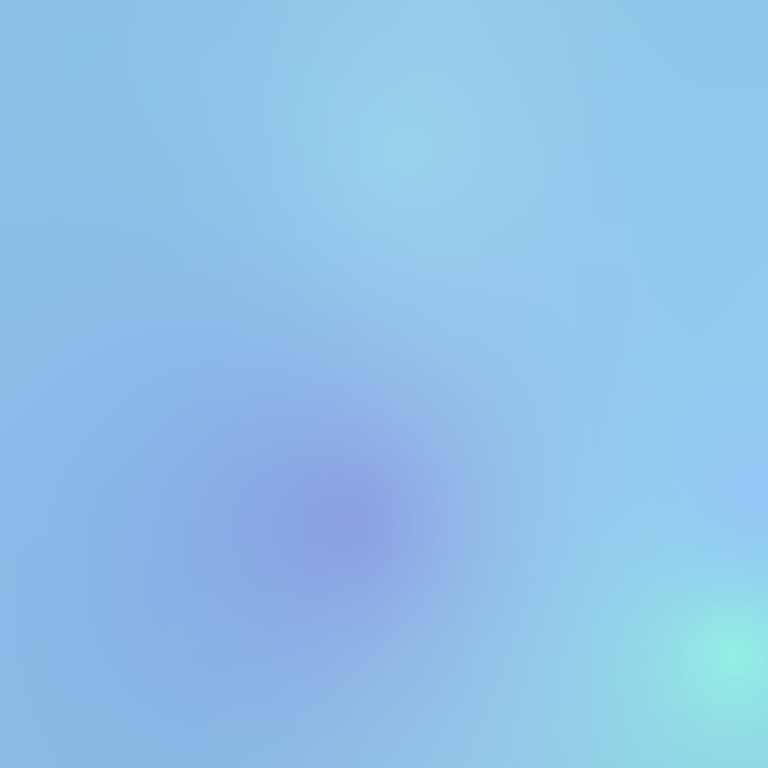
Abstract light effect, smooth gradient from soft blue to gentle purple, calm atmosphere, diffuse glow, no room, no furniture, no objects.